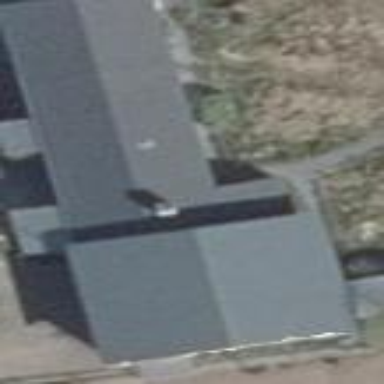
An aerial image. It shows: Building.